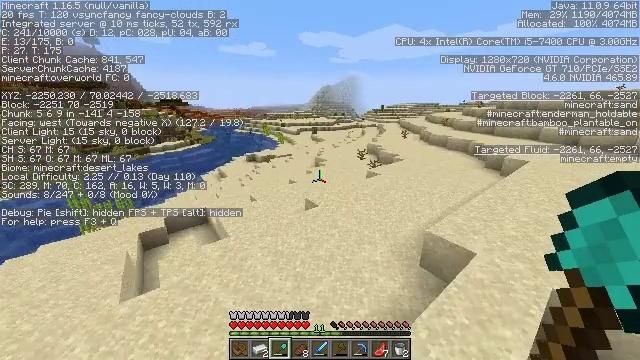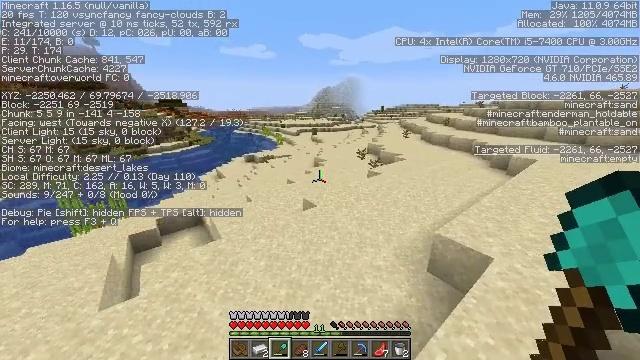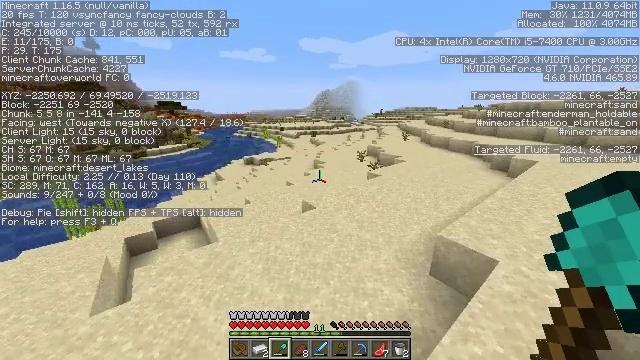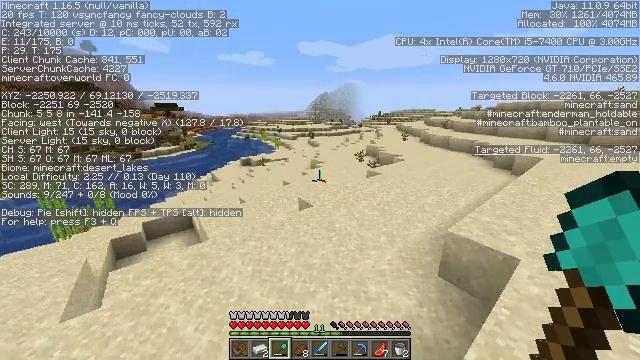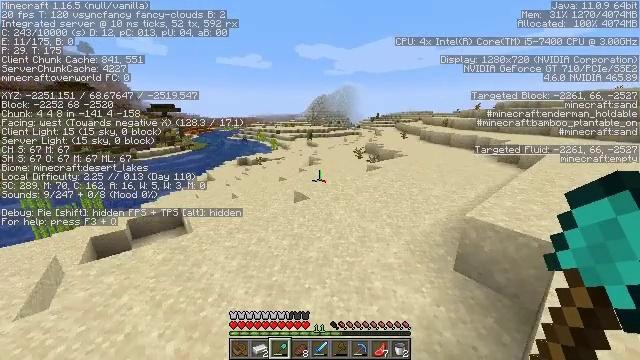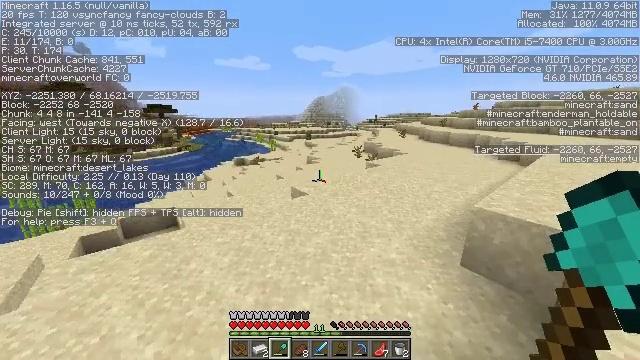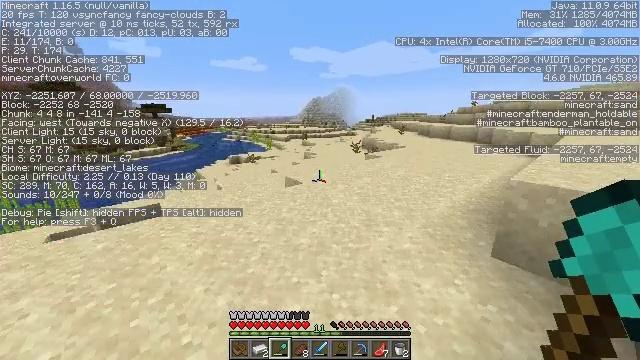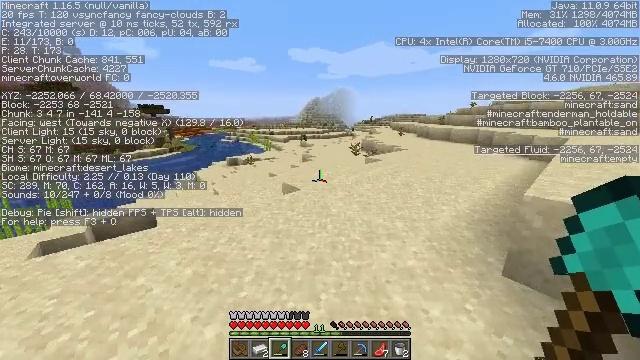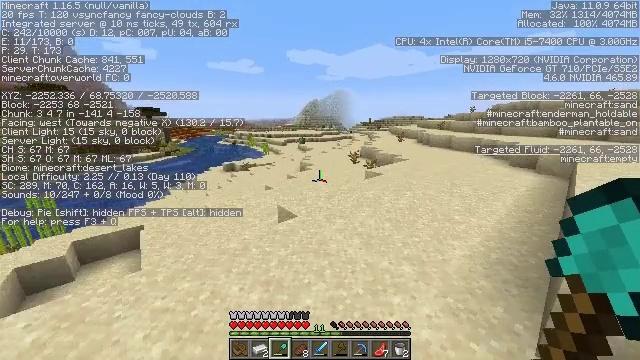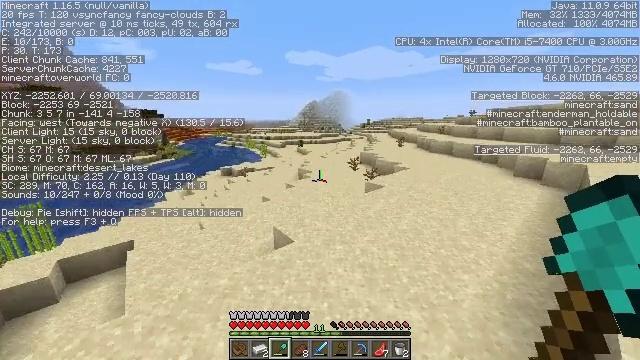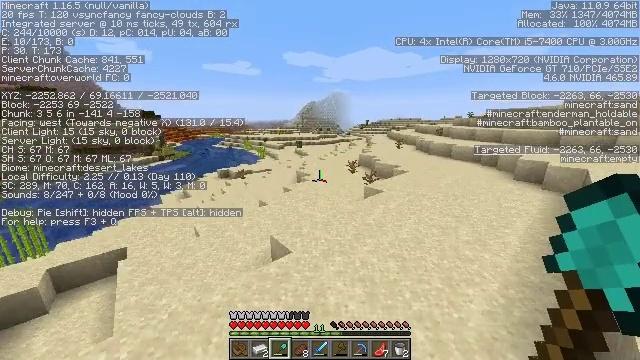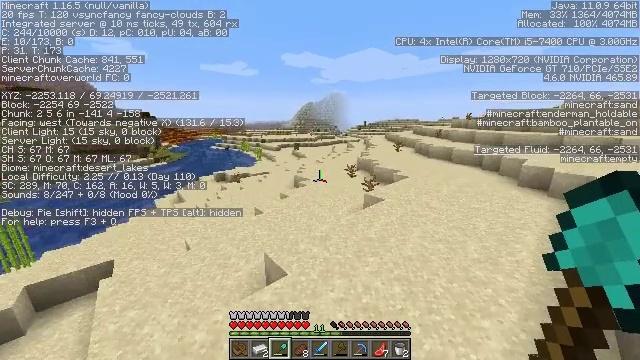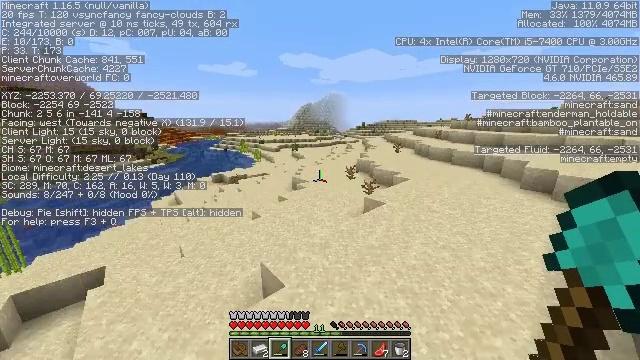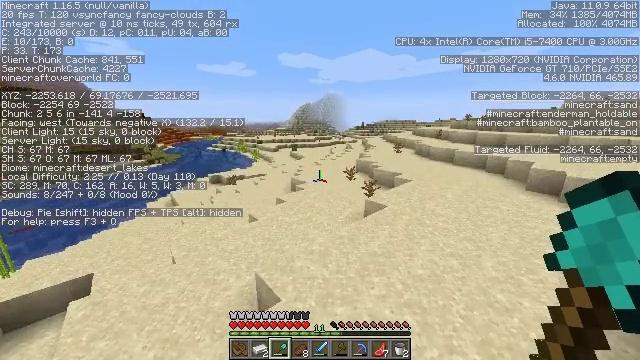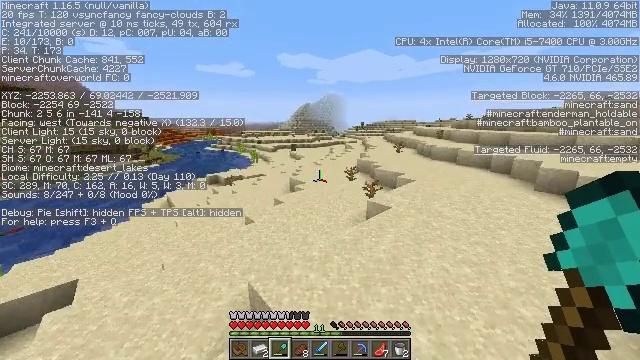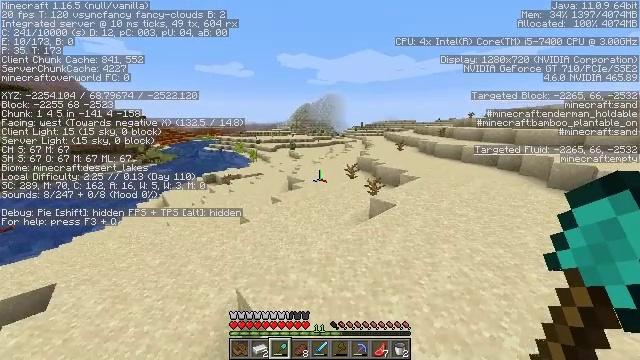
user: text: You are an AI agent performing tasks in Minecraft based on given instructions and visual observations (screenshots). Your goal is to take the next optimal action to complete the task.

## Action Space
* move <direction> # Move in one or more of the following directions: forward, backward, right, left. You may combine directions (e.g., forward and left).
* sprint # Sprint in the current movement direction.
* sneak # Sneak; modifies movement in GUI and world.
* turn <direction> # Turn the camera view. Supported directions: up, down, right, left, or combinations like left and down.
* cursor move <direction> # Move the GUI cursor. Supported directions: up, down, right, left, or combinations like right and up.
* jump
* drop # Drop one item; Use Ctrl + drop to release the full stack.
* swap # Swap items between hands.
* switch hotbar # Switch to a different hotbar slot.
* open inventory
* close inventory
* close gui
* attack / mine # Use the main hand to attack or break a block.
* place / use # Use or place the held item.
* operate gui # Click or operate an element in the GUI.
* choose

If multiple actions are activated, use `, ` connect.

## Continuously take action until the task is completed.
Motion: motion action
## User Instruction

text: Mine red sand from the ground.
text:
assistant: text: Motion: move forward, jump
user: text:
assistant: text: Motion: move forward, jump
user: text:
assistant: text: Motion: move forward, jump
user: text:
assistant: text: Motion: move forward, jump
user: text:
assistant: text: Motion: move forward, sprint, jump
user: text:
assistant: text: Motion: move forward, sprint, jump
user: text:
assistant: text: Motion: move forward, sprint, jump
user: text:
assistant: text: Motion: move forward, sprint, jump
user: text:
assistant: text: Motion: move forward, sprint, jump
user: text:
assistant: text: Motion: move forward, jump
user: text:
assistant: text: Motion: move forward, jump
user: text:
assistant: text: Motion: move forward, jump
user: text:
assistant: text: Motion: move forward, jump
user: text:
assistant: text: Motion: move forward, jump
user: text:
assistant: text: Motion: move forward, jump
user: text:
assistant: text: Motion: move forward, jump
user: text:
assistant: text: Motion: move forward, jump
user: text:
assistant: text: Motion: move forward, sprint, jump
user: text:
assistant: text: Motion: move forward, sprint, jump
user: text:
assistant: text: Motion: move forward, sprint, jump
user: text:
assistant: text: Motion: move forward, sprint, jump
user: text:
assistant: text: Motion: move forward, sprint, jump
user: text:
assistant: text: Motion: move forward, jump
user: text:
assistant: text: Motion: move forward, jump
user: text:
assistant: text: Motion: move forward, turn left, jump
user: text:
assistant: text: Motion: move forward, jump
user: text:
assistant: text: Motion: move forward, jump
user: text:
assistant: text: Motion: move forward, jump
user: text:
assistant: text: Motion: move forward, jump
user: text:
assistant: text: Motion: move forward, jump